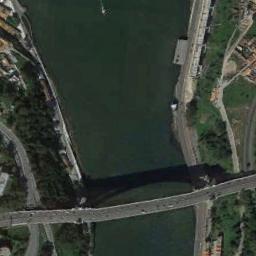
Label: bridge